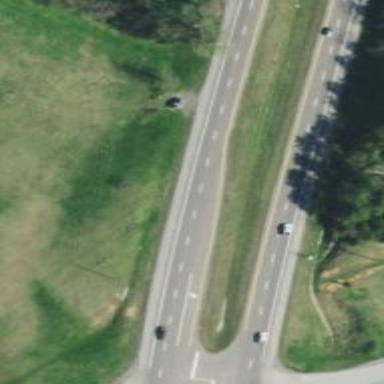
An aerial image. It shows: This image shows trunk highway that functions as expressway.